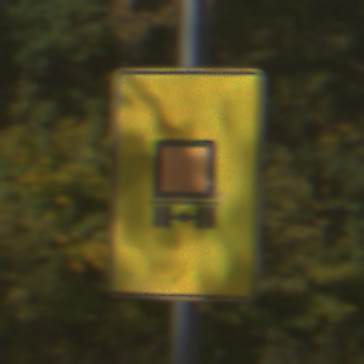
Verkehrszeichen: KennzeichnungspflichtigeFahrzeugeGefaehrlicheGueterOhnePfeilsymbol
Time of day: MorningAfternoon
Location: Outdoor (Suburban)
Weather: Clear
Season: NotSpecified
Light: Natural